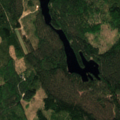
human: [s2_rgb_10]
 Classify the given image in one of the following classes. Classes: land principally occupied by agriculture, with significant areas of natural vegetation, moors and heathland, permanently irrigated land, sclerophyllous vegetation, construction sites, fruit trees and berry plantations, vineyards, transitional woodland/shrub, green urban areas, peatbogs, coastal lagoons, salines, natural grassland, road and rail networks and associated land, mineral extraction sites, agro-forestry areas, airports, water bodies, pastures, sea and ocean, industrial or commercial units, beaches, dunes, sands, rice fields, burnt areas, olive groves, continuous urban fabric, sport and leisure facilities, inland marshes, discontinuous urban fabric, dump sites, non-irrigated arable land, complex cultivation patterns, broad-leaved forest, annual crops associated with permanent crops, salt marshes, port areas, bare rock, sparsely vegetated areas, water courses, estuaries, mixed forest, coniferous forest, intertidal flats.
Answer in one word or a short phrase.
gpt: coniferous forest, mixed forest, transitional woodland/shrub